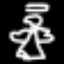
Label: angel